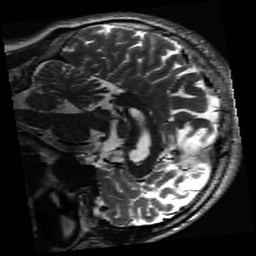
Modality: inplaneT2
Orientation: sagittal